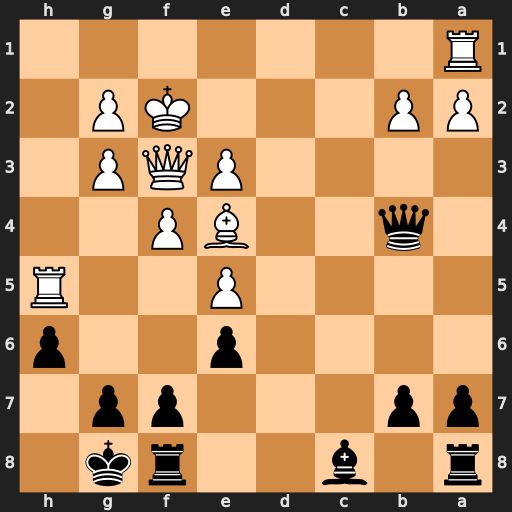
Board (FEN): r1b2rk1/pp3pp1/4p2p/4P2R/1q2BP2/4PQP1/PP3KP1/R7
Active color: b
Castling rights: -
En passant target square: -
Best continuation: Qxb2+ Qe2 Qxa1 Rxh6 Rd8